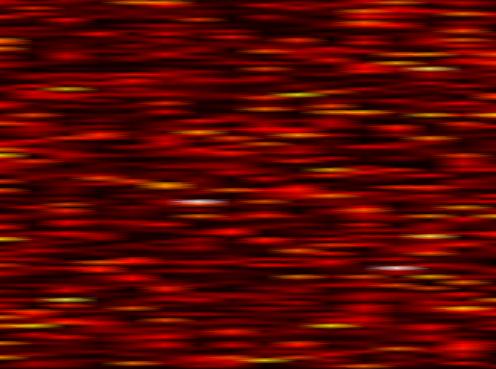
Label: FBMC